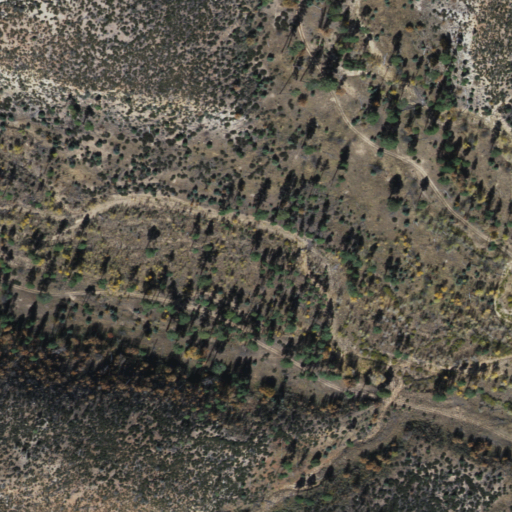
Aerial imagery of valley in Arizona named Hog Spring Canyon containing shrub and evergreen forest